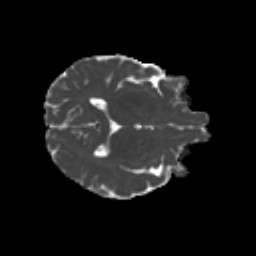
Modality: MD
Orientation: axial
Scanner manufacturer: siemens
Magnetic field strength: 3 T
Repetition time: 4.16 s
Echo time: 0.0806 s